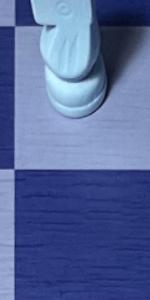
Label: Empty